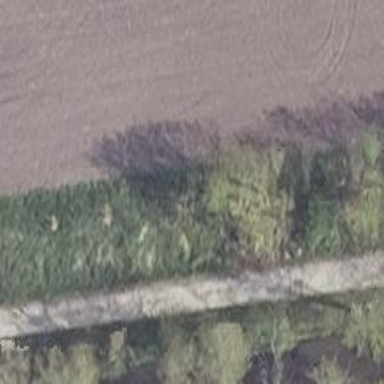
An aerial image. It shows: Row of deciduous broadleaved trees.